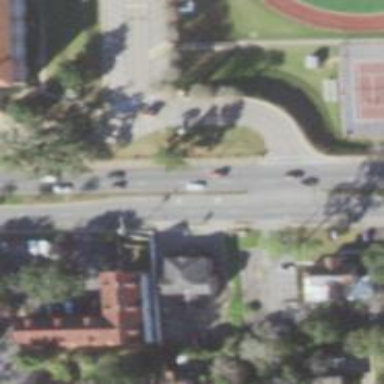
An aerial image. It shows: Unmarked crossing on footway.